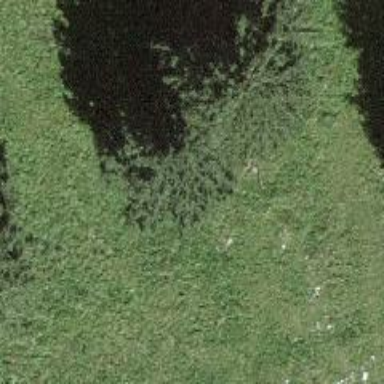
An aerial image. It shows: Single tag "natural: tree."